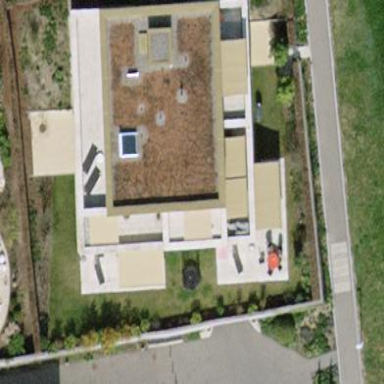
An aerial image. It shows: Burlywood-colored apartment building with flat roof.